Interaction volume radius: 5 \u00c5
Interaction volume height: 10 \u00c5
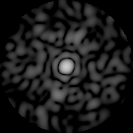
Disorder parameter: 0.863